Question: I am developing a cart page in Flutter. For deleting a particular item in the cart, I am facing an issue. I want to delete a document inside collection "items" which is inside collection "myOrders"
myOrders => docID => items =>
This is the code I tried,
'''
Future deleteData(BuildContext context)
{
final user = Provider.of<Userr?>(context,listen: false);
CollectionReference _collectionRef = FirebaseFirestore.instance.collection('myOrders');
return _collectionRef.doc(user?.uid).collection('items').doc().delete();
}
'''

I need to know why it is not getting deleted and what change I need to do in the code!
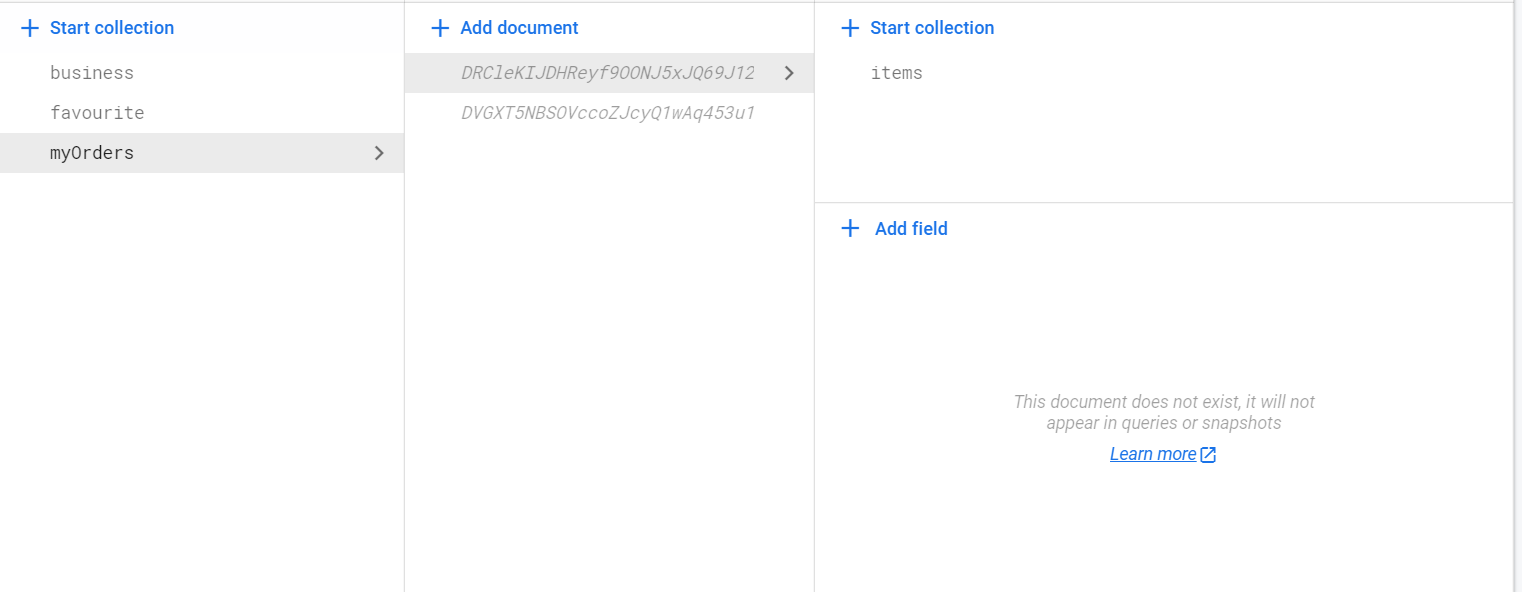
Answer: Each time you're calling '.doc()' to create the following reference, without passing anything as an argument:
'''
_collectionRef.doc(user?.uid).collection('items').doc()
//
'''
It literally means that you're always generating a new document ID. When you call 'delete()', you're trying to delete a document that actually doesn't exist, hence that behavior.
If you want to create a reference that points to a particular item (document) inside the 'items' sub-collection, then you have to pass the document ID of that item, which already exists in the database, and generate a brand new one. So to solve this, get the document ID of the item you want to delete and pass it to the '.doc()' function like this:
'''
_collectionRef.doc(user?.uid).collection('items').doc('itemDocId')
//
'''